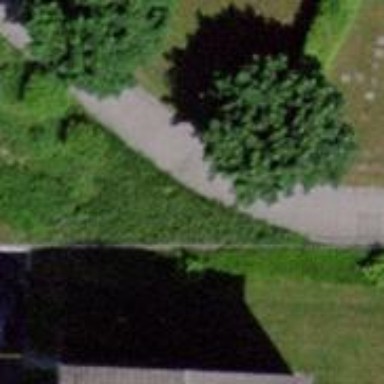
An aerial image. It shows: Paved footway.